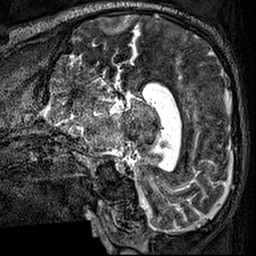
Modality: T2w
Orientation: sagittal
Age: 68
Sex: male
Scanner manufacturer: siemens
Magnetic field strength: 3 T
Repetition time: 3.2 s
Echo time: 0.567 s